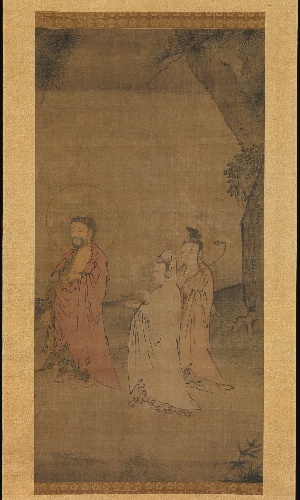
Title: 元    佚名    釋迦三尊圖   軸|Shakyamuni coming down from the mountains
Artist: Unidentified artist
Date: late 13th–early 14th century
Object type: Hanging scroll
Classification: Paintings
Medium: Hanging scroll; ink and color on silk
Culture: China
Period: Yuan dynasty (1271–1368)
Dimensions: Image: 38 x 19 1/4 in. (96.5 x 48.9 cm)
Overall with mounting: 78 x 24 5/8 in. (198.1 x 62.5 cm)
Overall with knobs: 78 x 26 5/8 in. (198.1 x 67.6 cm)
Department: Asian Art
Credit line: Purchase, Douglas Dillon Gift, 1987
Accession year: 1987
Repository: Metropolitan Museum of Art, New York, NY
Tags: Buddhism|Shakyamuni|Bodhisattvas